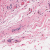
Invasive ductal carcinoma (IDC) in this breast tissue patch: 0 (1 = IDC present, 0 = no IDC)